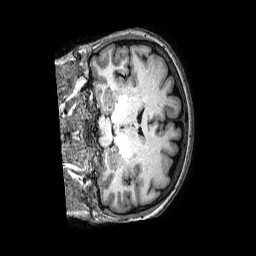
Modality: T1w
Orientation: coronal
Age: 53
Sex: female
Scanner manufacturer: philips
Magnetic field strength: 3 T
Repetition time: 0.006775 s
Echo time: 0.003133 s